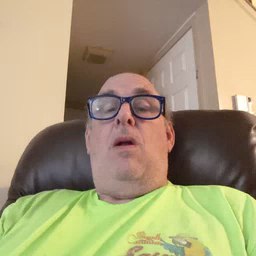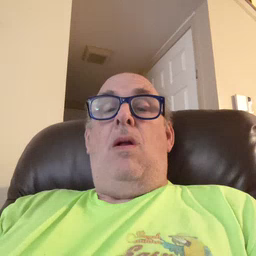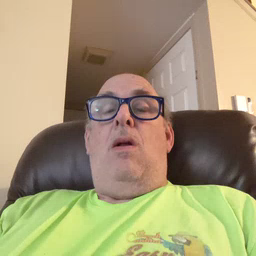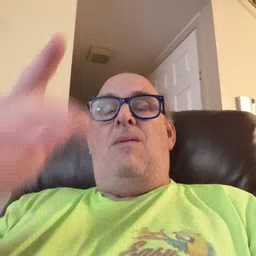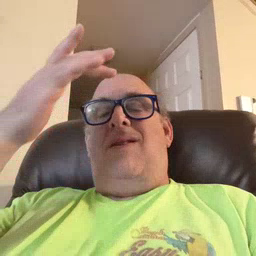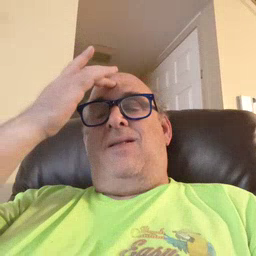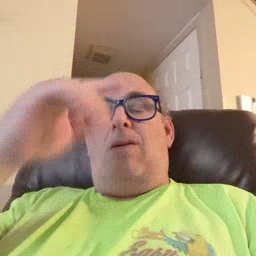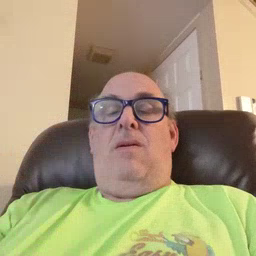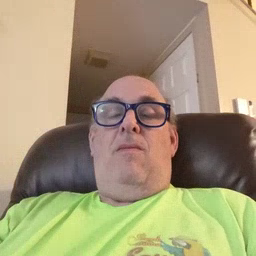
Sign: sick